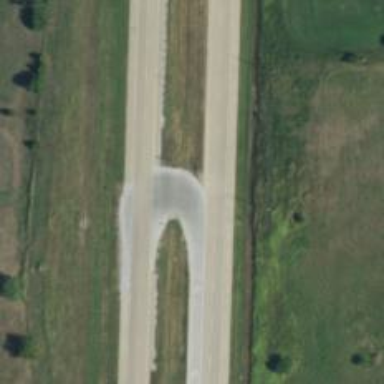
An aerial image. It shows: Trunk link highway.